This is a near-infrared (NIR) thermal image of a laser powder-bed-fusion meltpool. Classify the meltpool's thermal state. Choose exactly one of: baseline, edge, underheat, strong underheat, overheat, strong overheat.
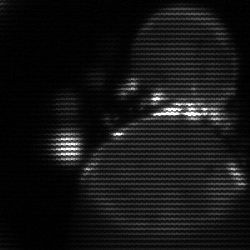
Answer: edge